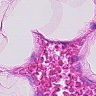
Metastatic tissue present: no